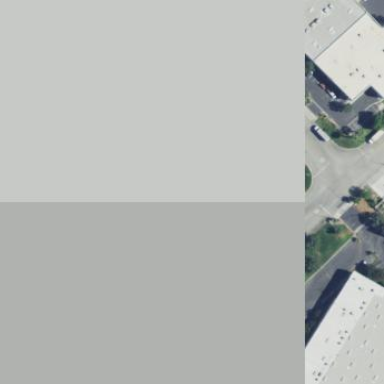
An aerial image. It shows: Warehouse.